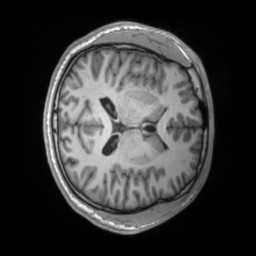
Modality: T1w
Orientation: axial
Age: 26
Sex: male
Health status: ill
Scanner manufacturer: siemens
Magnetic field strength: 3 T
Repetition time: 2.2 s
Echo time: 0.00157 s